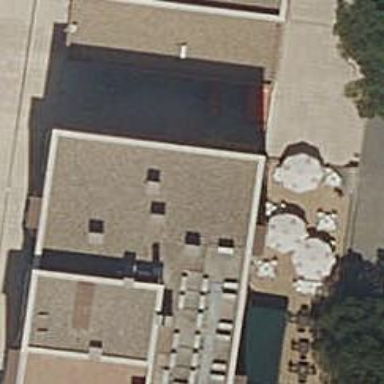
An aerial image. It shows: Restaurant.